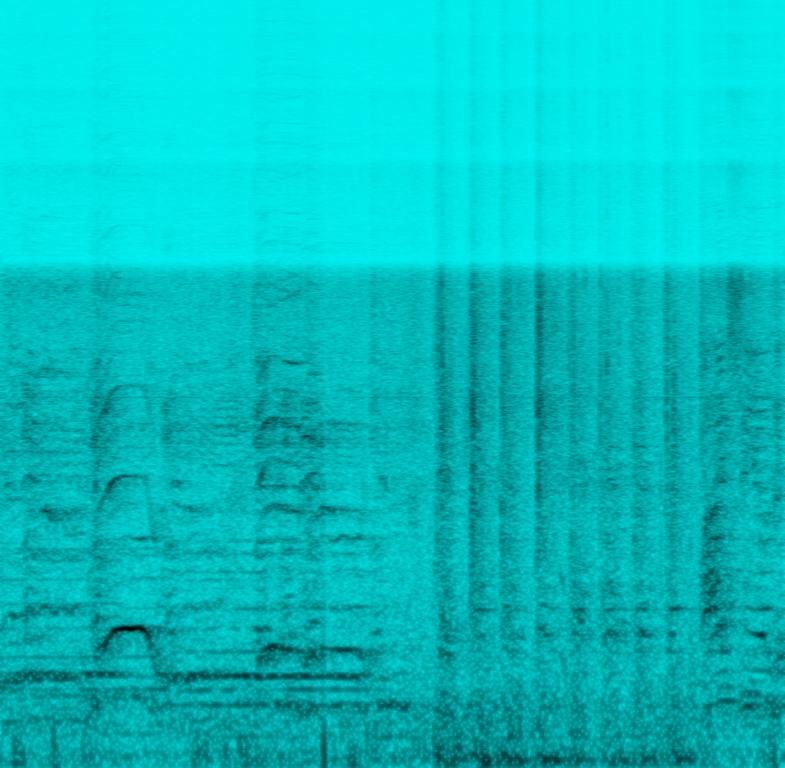
The low quality recording features a cover of a pop song and it consists of harmonizing male vocals and loud shoe tapping that serves as a rhythm. The recording is in mono and very noisy, as it was probably recorded with a phone. It sounds passionate and energetic - even without the instruments.